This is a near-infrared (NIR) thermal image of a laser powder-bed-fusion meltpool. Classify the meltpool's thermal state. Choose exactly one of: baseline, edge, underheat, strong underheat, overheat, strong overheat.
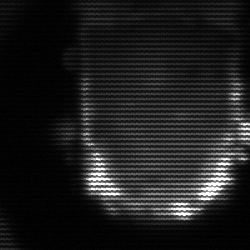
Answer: baseline